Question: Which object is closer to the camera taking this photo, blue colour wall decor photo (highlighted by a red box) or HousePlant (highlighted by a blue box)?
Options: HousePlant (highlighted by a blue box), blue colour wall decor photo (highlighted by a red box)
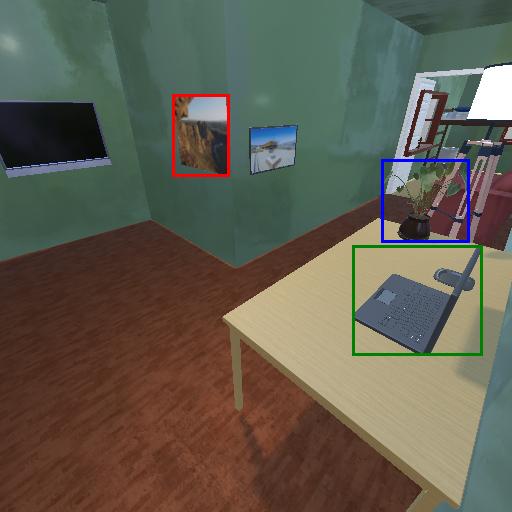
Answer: HousePlant (highlighted by a blue box)